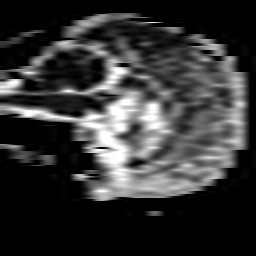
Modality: ADC
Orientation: sagittal
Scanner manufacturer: philips
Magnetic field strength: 1.5 T
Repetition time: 2.868 s
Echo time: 0.06241 s